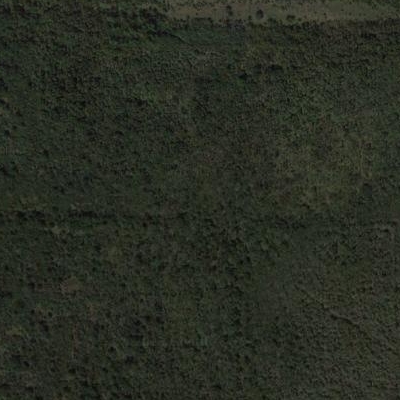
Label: eForest